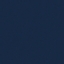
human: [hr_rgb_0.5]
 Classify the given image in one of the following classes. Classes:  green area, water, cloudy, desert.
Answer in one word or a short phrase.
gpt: water